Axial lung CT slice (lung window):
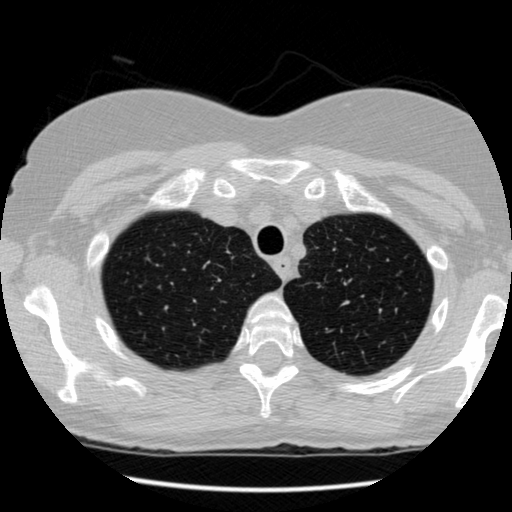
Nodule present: no